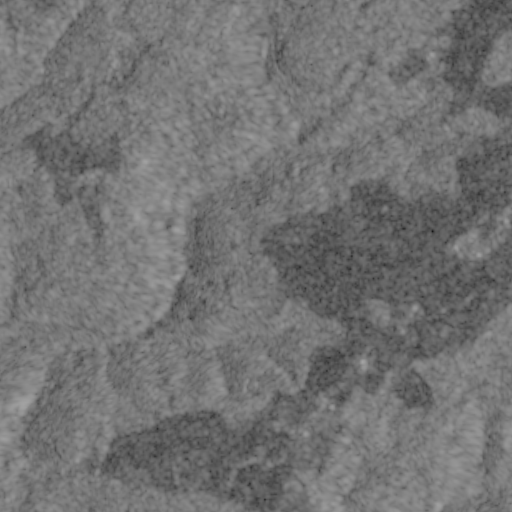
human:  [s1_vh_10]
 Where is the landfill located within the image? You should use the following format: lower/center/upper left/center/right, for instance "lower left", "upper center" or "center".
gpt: The landfill is located in the center left of the image.
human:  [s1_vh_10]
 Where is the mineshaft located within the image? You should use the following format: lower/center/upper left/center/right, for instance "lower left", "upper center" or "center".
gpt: The mineshaft is located in the center right of the image.
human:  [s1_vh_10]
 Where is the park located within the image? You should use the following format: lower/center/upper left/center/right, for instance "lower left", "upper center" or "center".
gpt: The park is located in the center right of the image.
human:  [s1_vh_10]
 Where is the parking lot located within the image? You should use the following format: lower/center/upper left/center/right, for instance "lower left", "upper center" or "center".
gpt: The parking lot is located in the upper right of the image.
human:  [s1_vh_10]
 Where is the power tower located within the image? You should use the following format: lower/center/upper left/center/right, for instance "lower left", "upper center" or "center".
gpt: There is no power tower in the image.

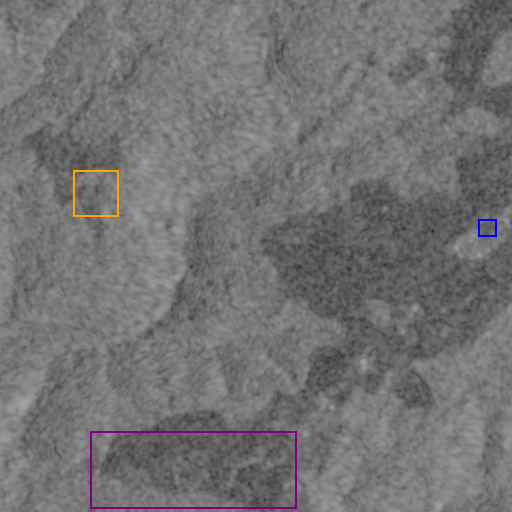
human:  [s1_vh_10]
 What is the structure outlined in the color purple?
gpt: The structure outlined in purple is a crop field.
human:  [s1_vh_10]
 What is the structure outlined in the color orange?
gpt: The structure outlined in orange is a landfill.
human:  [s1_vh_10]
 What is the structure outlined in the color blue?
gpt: The structure outlined in blue is a park.
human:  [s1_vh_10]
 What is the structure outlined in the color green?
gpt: There is no green outline.